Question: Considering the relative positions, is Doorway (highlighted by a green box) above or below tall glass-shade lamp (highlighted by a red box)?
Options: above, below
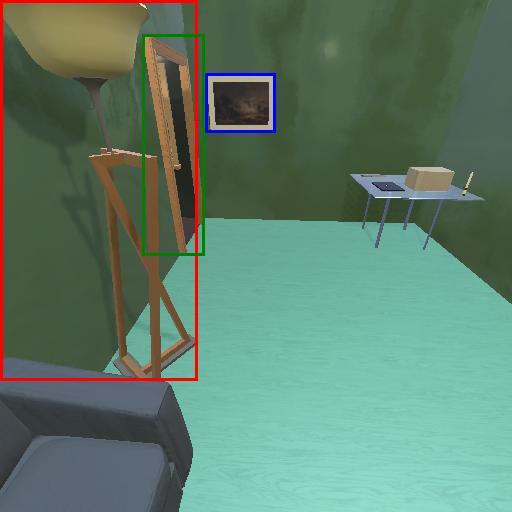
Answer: above